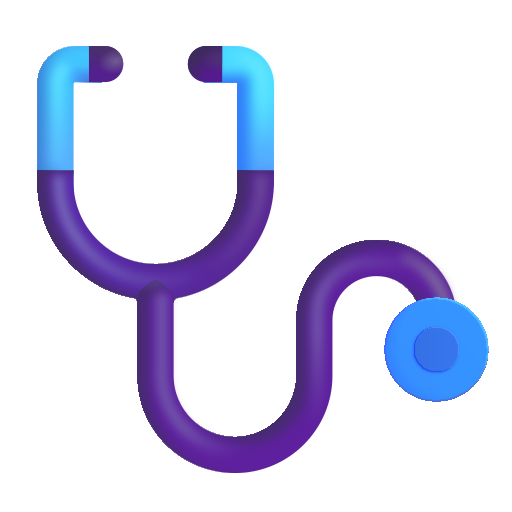
stethoscope color